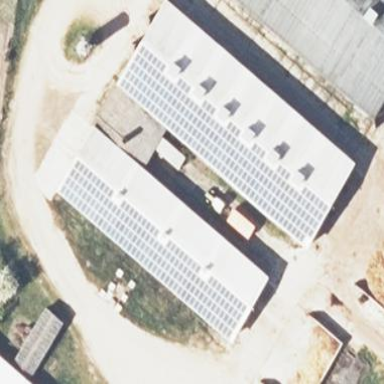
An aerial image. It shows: Building equipped with solar photovoltaic panel for generating electricity. The small installation is solar power generator.